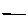
Label: line